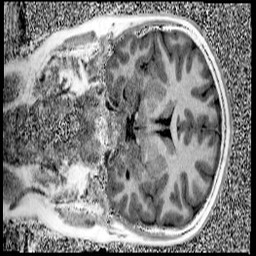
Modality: UNIT1
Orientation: coronal
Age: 11
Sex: male
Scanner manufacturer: siemens
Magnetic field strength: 3 T
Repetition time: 4 s
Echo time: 0.00299 s